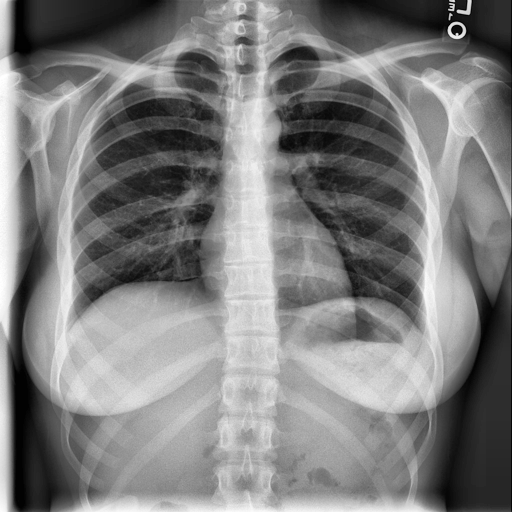
Finding: NORMAL